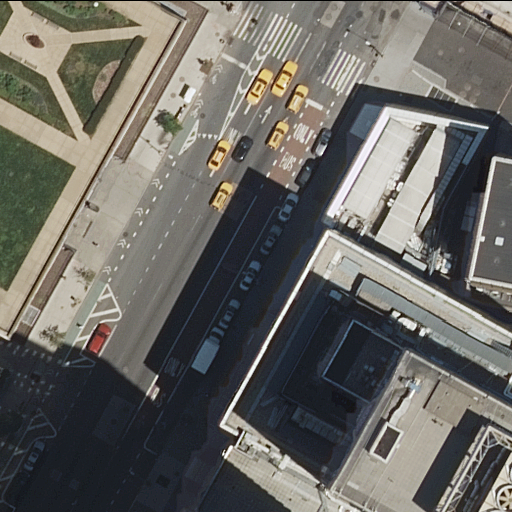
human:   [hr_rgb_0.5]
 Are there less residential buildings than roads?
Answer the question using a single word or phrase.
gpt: yes

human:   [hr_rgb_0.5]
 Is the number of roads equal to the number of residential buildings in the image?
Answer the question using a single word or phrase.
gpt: no

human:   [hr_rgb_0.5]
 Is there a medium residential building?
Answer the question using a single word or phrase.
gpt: no

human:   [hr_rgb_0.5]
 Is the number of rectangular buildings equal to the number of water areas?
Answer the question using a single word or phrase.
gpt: no

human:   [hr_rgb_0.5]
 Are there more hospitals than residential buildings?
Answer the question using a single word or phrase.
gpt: no

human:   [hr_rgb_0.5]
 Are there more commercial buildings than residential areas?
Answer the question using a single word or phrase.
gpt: no

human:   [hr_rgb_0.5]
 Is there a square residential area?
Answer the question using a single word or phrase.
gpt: no

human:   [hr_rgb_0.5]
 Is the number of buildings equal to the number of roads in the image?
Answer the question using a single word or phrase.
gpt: no

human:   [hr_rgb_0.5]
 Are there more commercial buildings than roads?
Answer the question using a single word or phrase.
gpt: no

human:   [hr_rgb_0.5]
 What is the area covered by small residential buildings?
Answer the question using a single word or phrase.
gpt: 0m2

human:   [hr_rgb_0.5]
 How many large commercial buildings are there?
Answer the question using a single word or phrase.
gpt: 0

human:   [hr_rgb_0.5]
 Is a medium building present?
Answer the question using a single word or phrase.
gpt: yes

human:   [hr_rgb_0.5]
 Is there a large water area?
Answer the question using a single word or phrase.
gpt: no

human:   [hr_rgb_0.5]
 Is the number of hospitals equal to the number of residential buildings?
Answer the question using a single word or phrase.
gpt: no

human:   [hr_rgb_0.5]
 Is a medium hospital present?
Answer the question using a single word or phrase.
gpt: no

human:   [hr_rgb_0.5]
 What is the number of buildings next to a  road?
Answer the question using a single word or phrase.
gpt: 4

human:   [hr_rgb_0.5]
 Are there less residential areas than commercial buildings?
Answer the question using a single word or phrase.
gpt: no

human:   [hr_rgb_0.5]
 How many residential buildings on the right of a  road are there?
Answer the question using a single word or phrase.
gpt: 2

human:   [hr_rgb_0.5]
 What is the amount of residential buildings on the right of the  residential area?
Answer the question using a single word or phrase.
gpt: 2

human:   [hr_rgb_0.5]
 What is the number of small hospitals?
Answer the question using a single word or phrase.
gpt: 0

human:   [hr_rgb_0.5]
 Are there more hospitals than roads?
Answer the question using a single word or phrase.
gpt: no

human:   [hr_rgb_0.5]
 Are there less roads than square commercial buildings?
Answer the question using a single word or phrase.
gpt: no

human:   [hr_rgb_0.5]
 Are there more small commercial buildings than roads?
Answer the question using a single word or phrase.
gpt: no

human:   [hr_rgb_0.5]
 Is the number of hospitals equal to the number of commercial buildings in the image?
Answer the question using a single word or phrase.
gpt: no

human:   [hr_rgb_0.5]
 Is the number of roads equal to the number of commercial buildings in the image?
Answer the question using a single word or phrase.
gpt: no

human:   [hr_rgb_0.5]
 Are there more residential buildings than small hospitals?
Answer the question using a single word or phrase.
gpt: yes

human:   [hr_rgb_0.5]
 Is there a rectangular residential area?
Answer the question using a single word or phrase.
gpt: yes

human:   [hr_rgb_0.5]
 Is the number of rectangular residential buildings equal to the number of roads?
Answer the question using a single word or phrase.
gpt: no

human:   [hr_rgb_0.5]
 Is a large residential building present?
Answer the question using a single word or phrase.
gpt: yes

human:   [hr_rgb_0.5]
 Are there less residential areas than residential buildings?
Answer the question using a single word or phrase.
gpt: yes

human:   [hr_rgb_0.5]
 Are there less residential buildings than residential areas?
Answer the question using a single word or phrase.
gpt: no

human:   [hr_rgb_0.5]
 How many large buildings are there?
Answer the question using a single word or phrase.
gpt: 3

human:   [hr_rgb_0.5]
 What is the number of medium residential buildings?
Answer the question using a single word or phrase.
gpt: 0

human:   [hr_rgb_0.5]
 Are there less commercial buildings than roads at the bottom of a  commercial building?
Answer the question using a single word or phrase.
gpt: no

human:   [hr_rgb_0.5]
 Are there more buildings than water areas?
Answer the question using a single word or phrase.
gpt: yes

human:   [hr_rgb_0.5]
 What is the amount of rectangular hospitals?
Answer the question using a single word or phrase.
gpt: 1